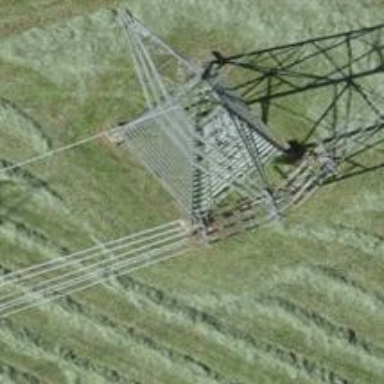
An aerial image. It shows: Power line with three cables.